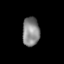
Tissue: lung
Cell type: Myeloid cells
Senescence score: 0.5415
Nuclear area (px): 489
Mean DAPI intensity: 133.591